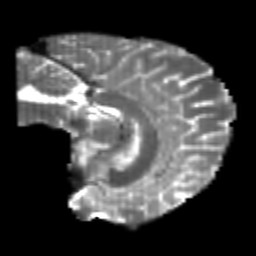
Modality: T2w
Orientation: sagittal
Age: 25
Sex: male
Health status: healthy
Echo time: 0.074 s